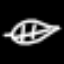
Label: leaf